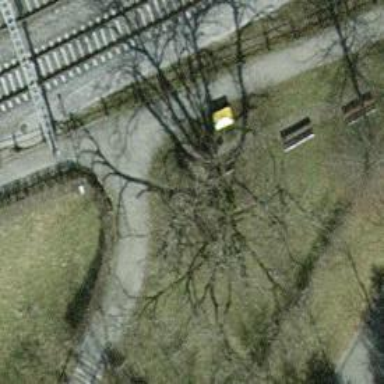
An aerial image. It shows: Bench.